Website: crate-barrel
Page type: billing-address
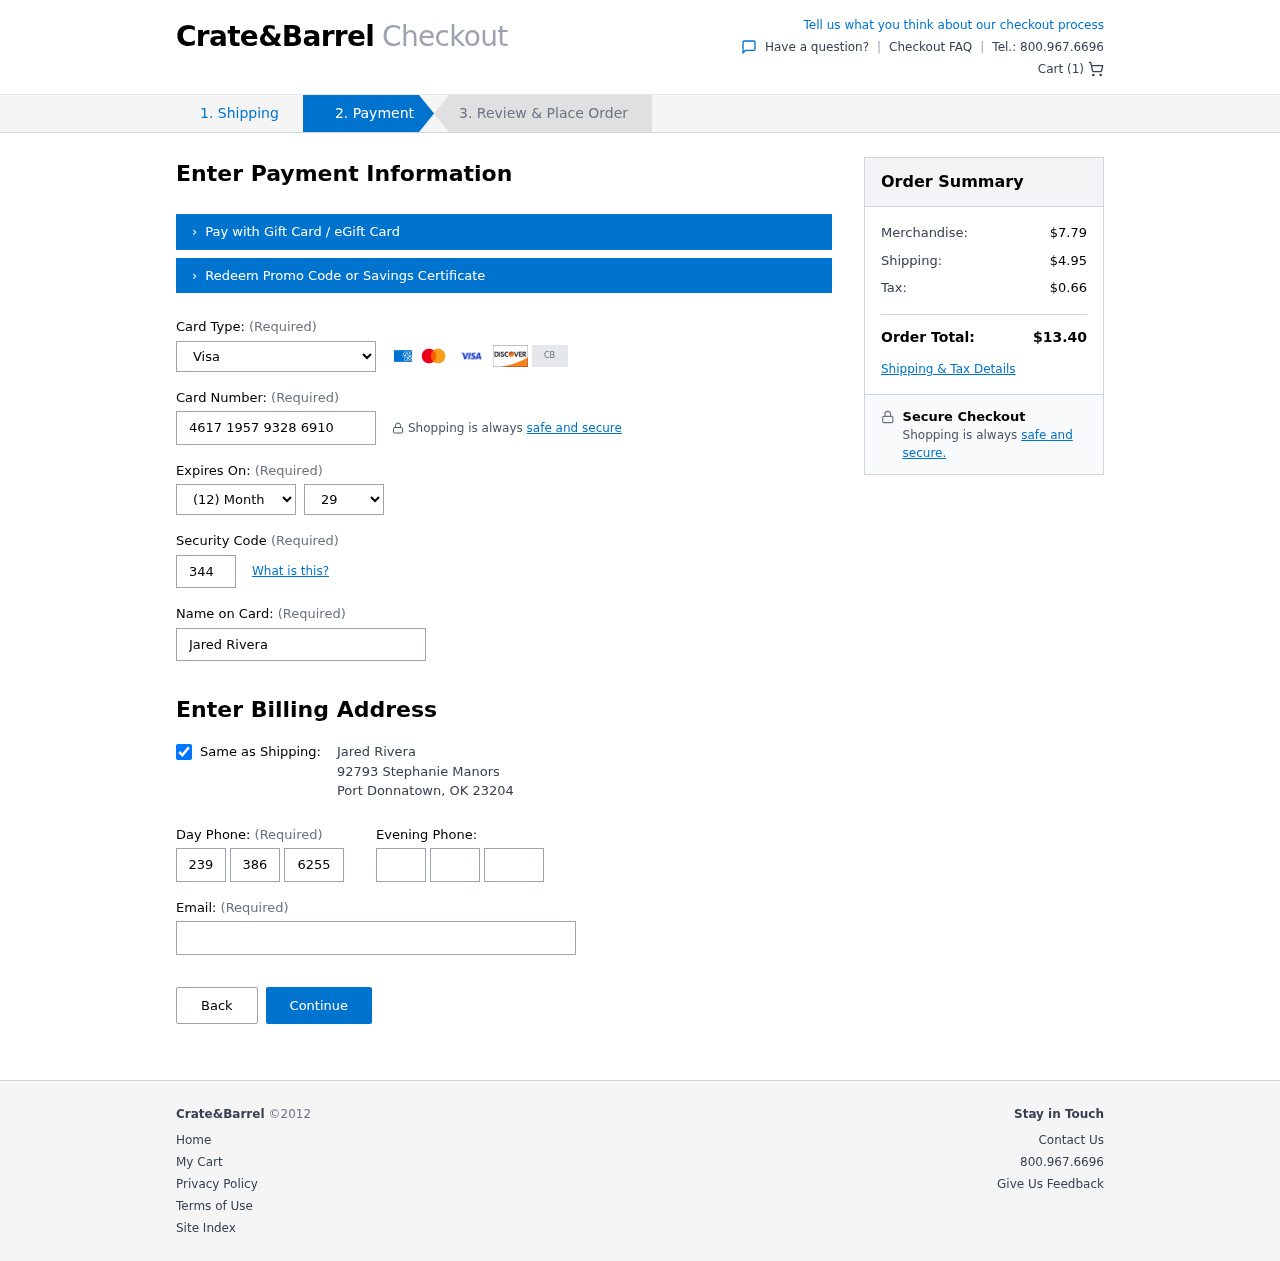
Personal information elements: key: PII_CARD_CVV
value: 344
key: PII_CARD_EXPIRY_MONTH
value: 12
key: PII_CARD_EXPIRY_YEAR
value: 29
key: PII_CARD_NUMBER
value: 4617 1957 9328 6910
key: PII_CARD_TYPE
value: Visa
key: PII_CITY
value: Port Donnatown
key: PII_EMAIL
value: jared.rivera@gmail.com
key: PII_FULLNAME
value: Jared Rivera
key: PII_PHONE_AREA
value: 239
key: PII_PHONE_PREFIX
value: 386
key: PII_PHONE_SUFFIX
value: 6255
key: PII_POSTCODE
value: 23204
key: PII_STATE_ABBR
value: OK
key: PII_STREET
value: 92793 Stephanie Manors
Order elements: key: ORDER_NUM_ITEMS
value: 1
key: ORDER_SUBTOTAL
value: $7.79
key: ORDER_SHIPPING_COST
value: $4.95
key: ORDER_TAX
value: $0.66
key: ORDER_TOTAL
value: $13.40